The image shows the envelope spectrum of a rolling-element bearing's vibration signal, with the characteristic fault frequencies (BPFO outer race, BPFI inner race, BSF ball, FTF cage) marked as reference lines. What is the most likely bearing condition (normal, inner_race, outer_race, ball)?
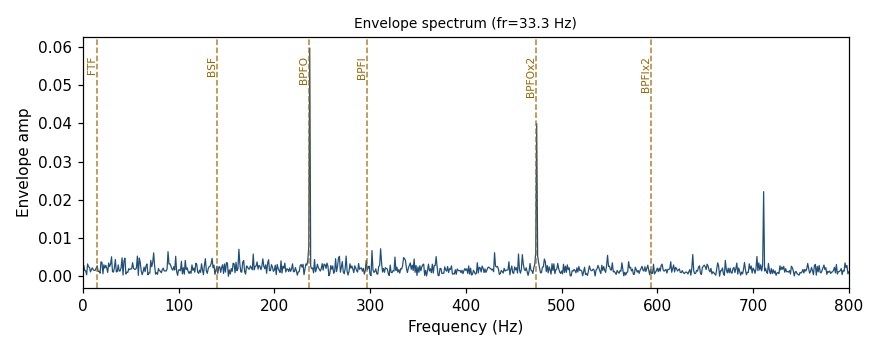
Answer: outer_race